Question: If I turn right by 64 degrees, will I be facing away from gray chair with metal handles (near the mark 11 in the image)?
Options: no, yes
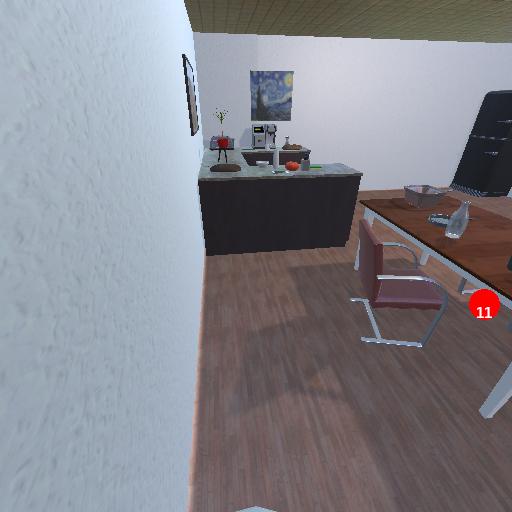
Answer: no